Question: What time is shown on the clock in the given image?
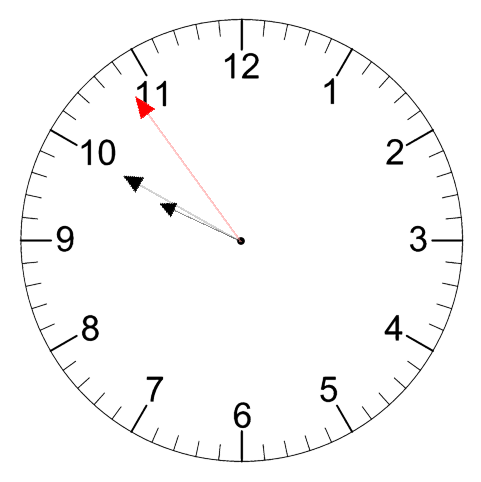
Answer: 09:49:54